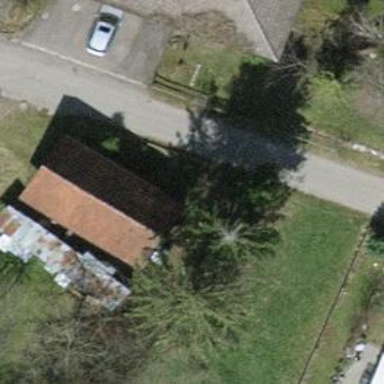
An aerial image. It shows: Shed.